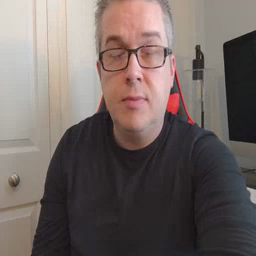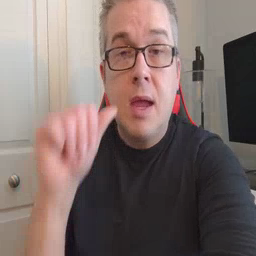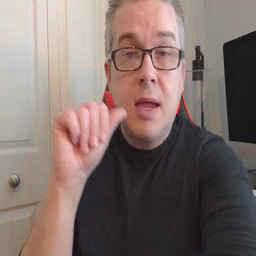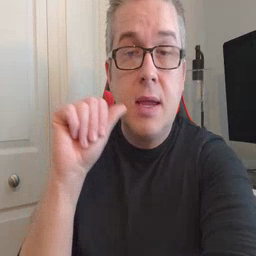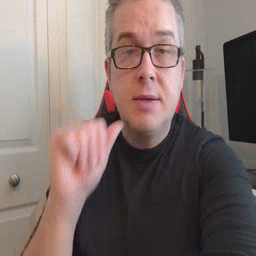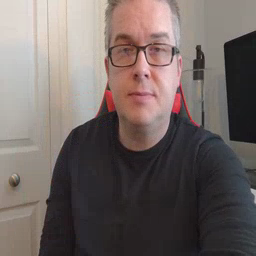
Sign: aunt